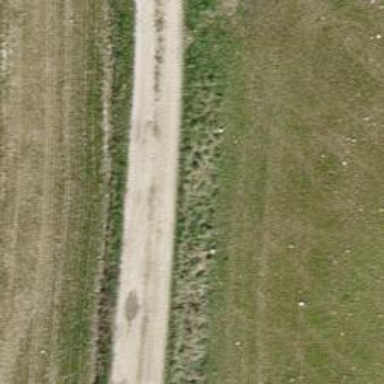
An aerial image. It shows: Track with grade 1 quality.